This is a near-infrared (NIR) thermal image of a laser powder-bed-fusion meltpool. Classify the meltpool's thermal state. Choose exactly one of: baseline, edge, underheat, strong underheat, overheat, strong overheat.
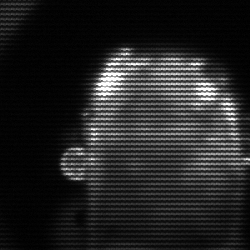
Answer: baseline